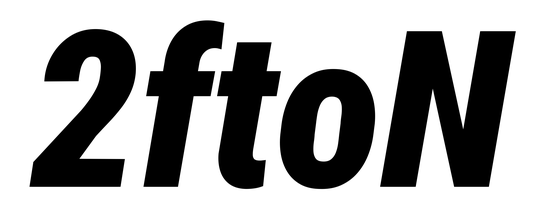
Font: Roboto-Italic_Condensed_Black_Italic